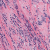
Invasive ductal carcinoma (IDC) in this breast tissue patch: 0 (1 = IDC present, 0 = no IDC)